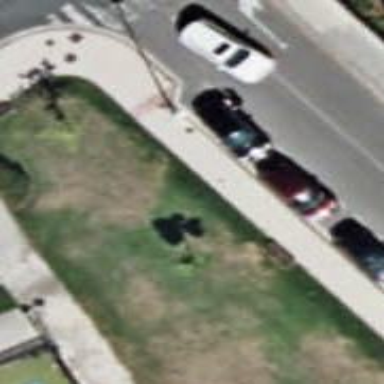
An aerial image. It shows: Brown bench.